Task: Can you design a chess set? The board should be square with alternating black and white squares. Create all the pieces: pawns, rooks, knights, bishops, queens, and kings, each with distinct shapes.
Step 4226:
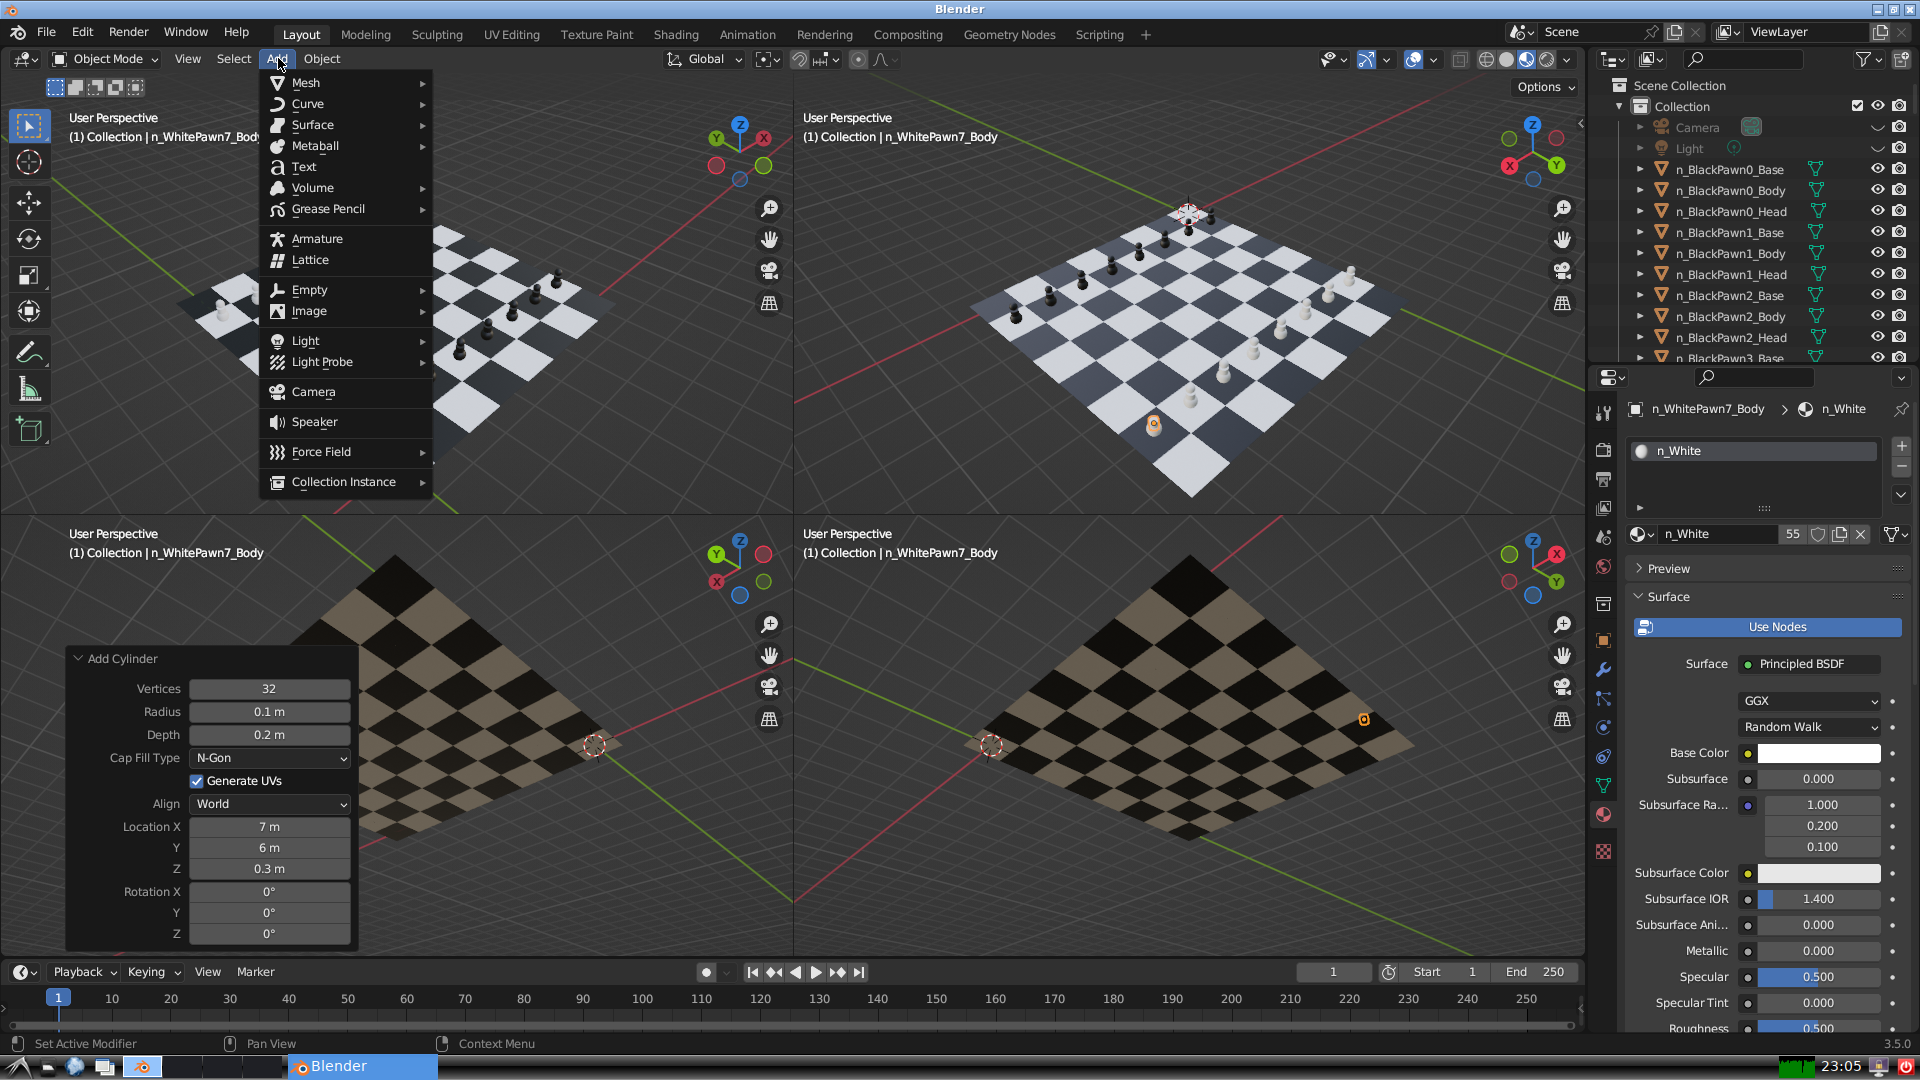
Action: {"mouse_move": [304, 82]}